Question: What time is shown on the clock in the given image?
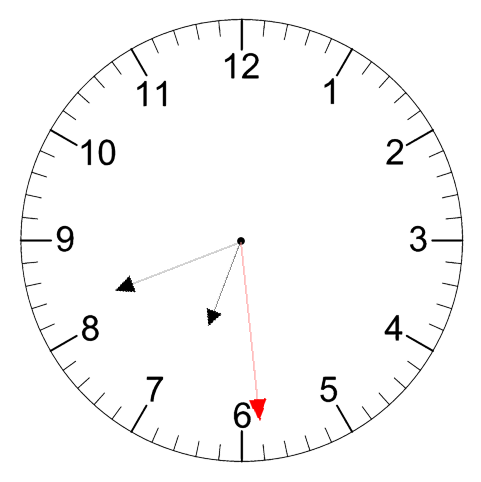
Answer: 06:41:29